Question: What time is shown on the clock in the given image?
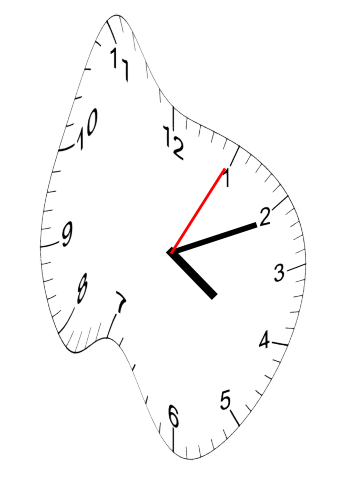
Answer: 04:11:05